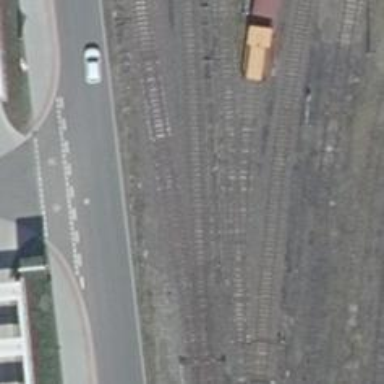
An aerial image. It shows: Railway yard in service.